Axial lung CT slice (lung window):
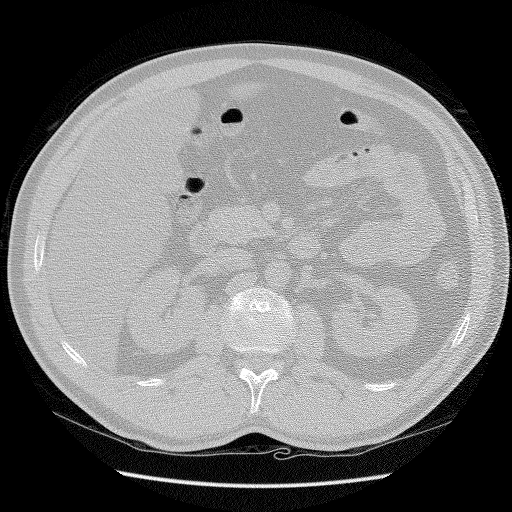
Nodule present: no